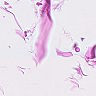
Metastatic tissue present: no